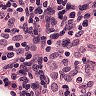
Metastatic tissue present: no